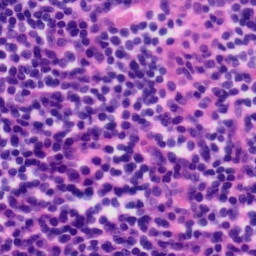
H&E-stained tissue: Tonsil